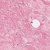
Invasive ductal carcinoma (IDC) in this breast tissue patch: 0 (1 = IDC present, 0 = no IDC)